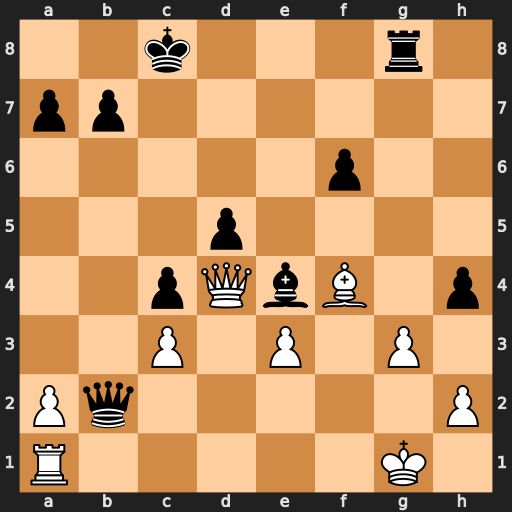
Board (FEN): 2k3r1/pp6/5p2/3p4/2pQbB1p/2P1P1P1/Pq5P/R5K1
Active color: w
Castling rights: -
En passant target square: -
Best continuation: Qc5+ Kd7 Qd6+ Ke8 Qe6+